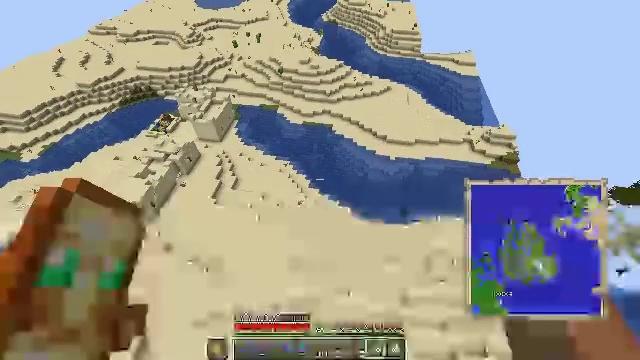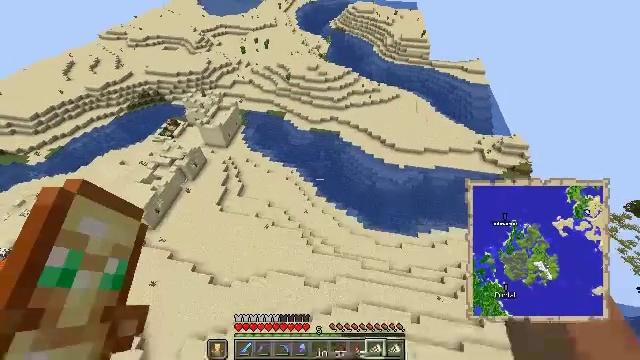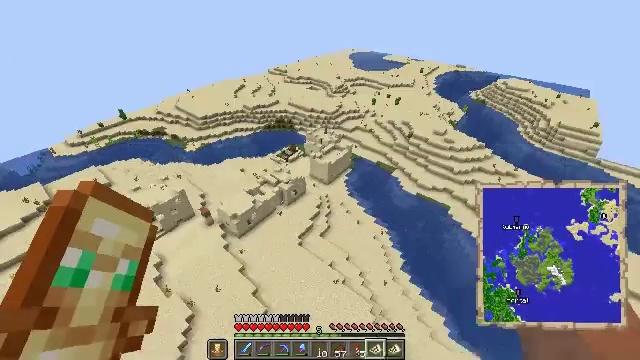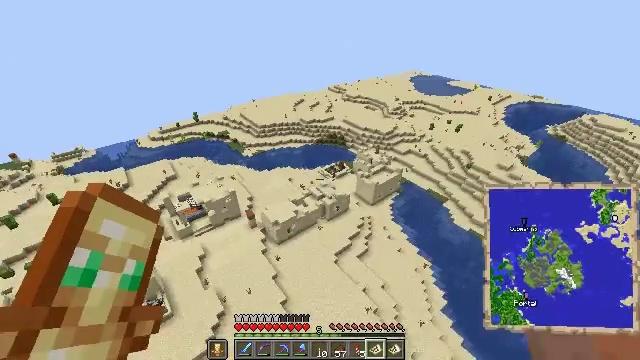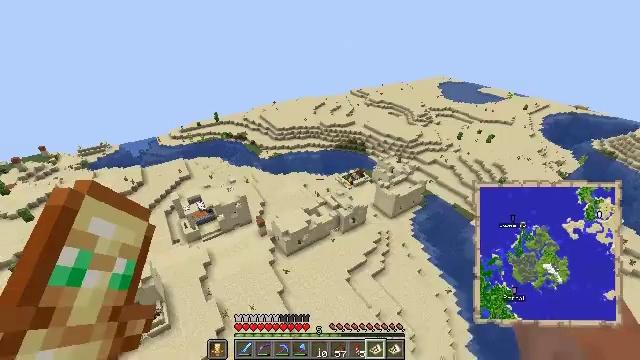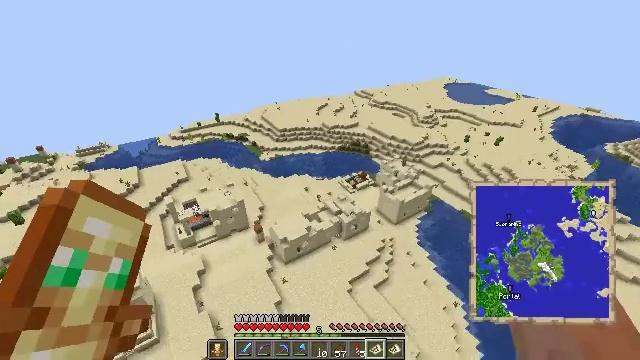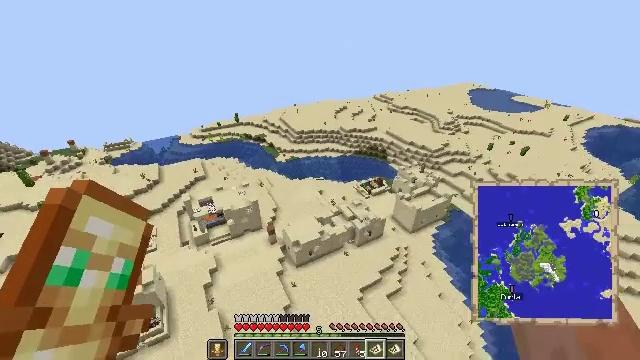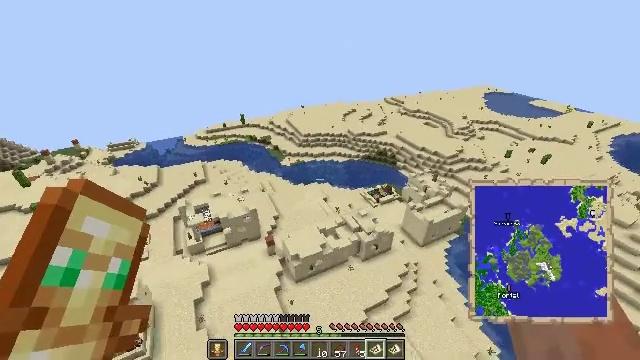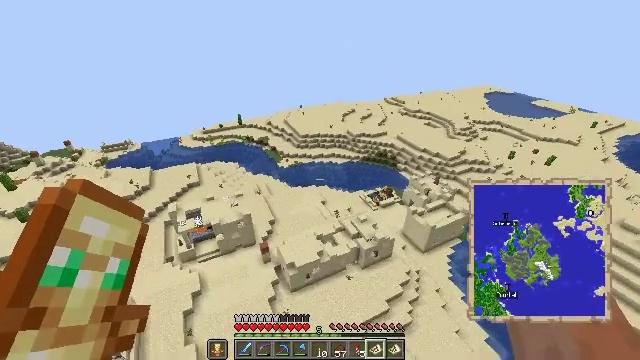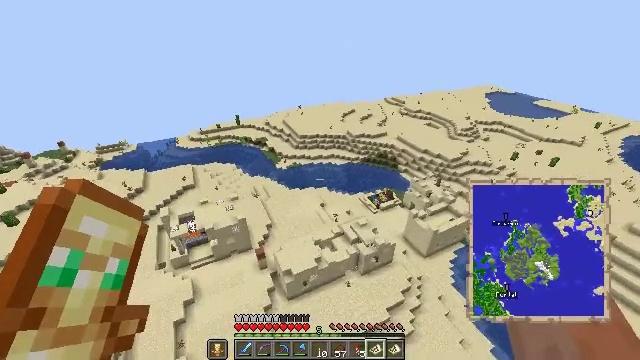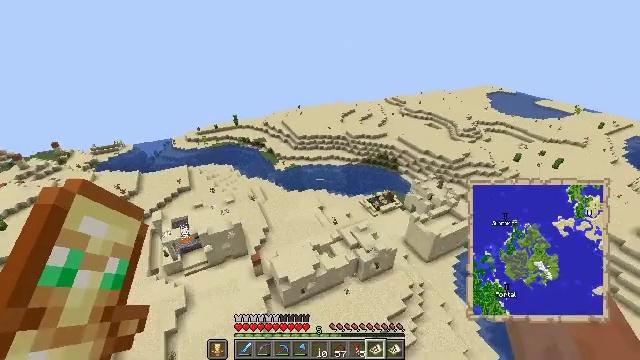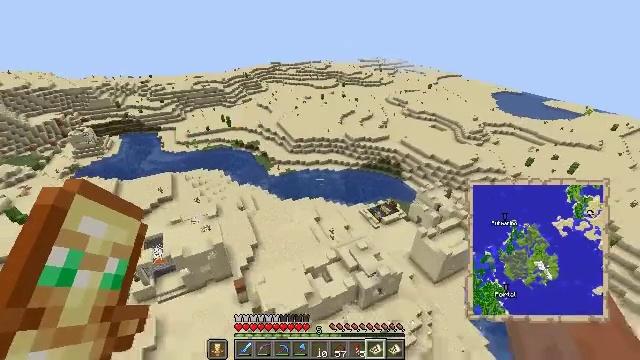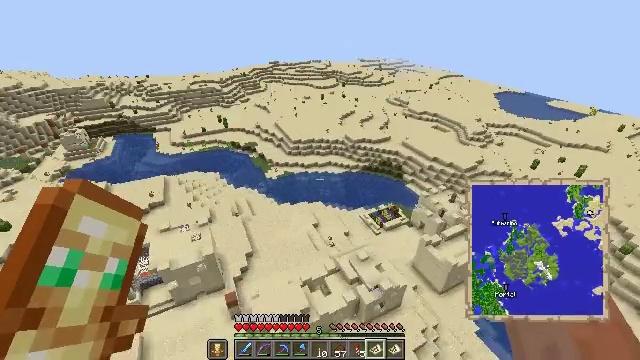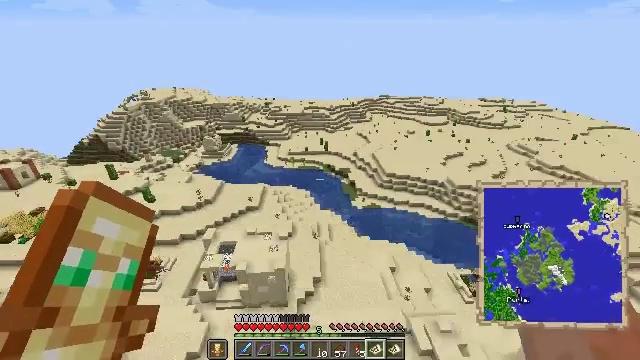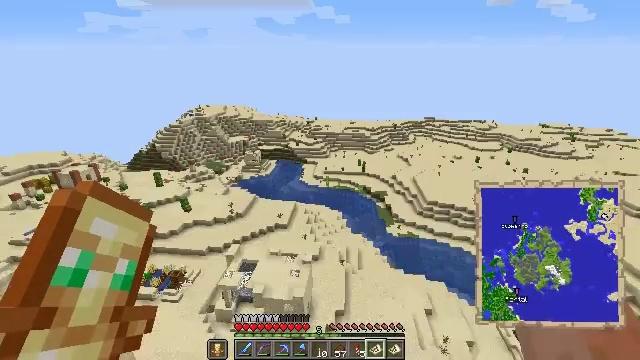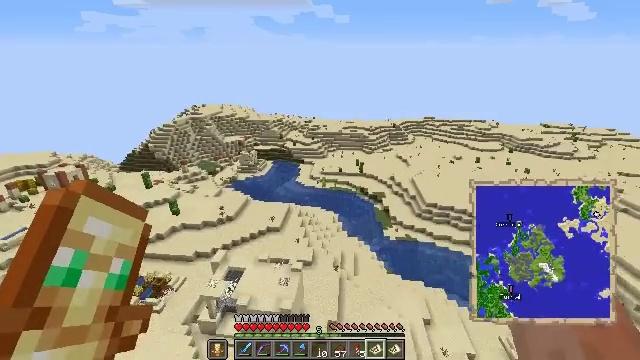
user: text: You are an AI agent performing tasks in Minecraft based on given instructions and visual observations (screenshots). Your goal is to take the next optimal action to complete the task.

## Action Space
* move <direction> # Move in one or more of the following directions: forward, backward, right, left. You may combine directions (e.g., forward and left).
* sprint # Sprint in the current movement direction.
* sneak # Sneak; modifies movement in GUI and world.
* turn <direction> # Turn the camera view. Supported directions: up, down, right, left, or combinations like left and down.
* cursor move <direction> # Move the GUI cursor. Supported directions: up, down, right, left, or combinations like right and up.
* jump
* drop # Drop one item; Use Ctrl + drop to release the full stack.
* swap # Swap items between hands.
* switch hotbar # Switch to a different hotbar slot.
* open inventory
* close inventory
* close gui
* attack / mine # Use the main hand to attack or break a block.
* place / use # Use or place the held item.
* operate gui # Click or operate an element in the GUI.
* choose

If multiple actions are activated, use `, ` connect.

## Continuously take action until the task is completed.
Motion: motion action
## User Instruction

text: Gather hay blocks from the farm.
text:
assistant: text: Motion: turn left and up
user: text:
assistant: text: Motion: turn left and up
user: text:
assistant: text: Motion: turn left and up
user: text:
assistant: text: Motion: turn left
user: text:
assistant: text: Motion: no_op
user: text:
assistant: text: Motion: turn left
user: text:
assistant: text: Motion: turn left
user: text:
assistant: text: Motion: no_op
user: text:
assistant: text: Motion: no_op
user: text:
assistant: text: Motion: no_op
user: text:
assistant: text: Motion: no_op
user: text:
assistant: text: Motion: no_op
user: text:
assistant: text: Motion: turn left and up
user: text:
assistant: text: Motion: turn left and up
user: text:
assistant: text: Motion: no_op
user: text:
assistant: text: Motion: no_op
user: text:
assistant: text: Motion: no_op
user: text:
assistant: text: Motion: no_op
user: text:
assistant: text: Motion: no_op
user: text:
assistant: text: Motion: turn left
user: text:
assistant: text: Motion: turn left and up
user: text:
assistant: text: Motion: turn left
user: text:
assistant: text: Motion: no_op
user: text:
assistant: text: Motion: no_op
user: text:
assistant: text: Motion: no_op
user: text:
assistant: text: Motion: turn down
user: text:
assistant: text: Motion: no_op
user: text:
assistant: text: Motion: turn left and up
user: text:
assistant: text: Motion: turn left
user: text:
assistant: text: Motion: no_op